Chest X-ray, AP view. Patient: 66 years old, sex M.
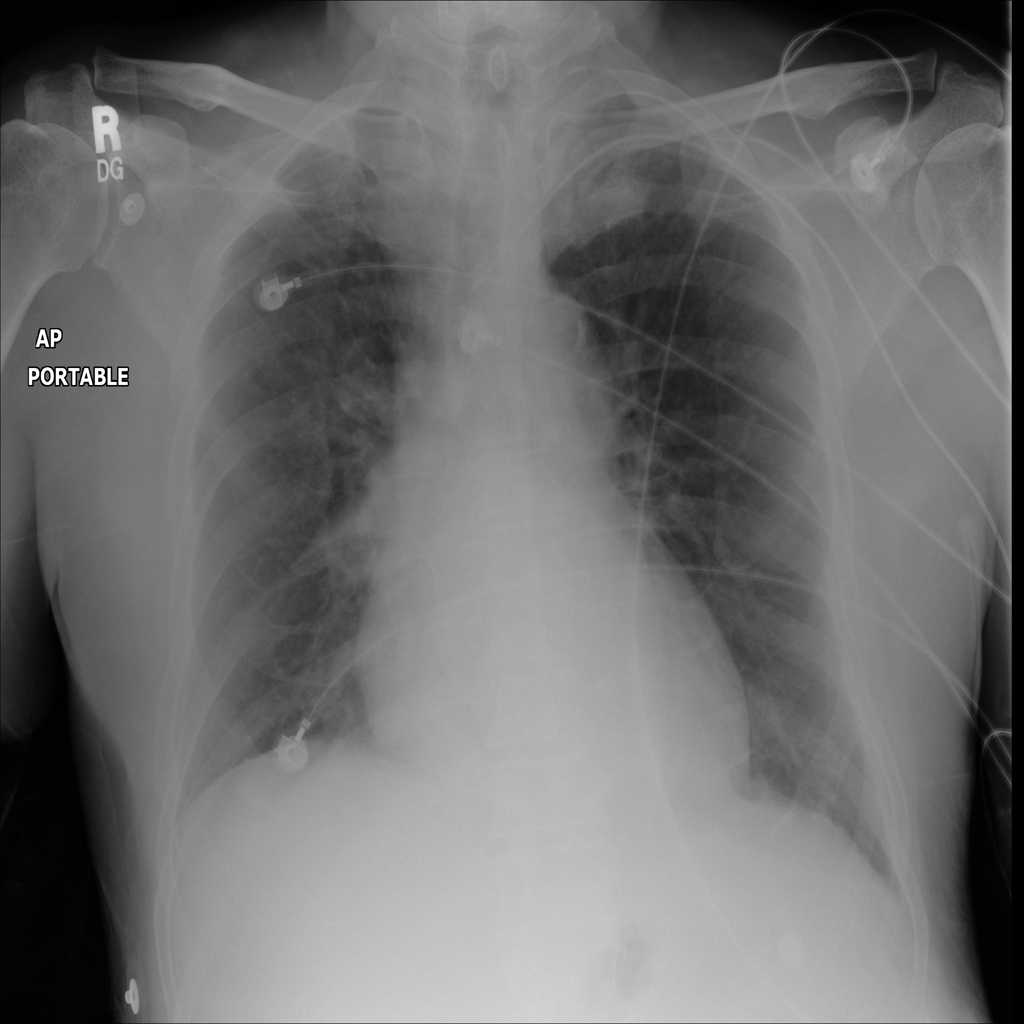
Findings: Edema, Effusion, Infiltration